Question: I've used Firefox with Webdriver on this machine before, but suddenly when I use any code that utilizes Firefox as the driver, Firefox will open and just sit there blankly. Absolutely nothing loads, my program hangs until I close the window at which point it raises the "browser not open" error.
Tried reinstalling. Chrome/IE Drivers work but I don't really want to use them.
Included a pic of exactly what happens when I use any code, for instance
'''
from selenium import webdriver
from selenium.webdriver.common.keys import Keys
driver = webdriver.Firefox()
url = "http://google.com"
driver.get(url)
'''
Even this gets me nothing.

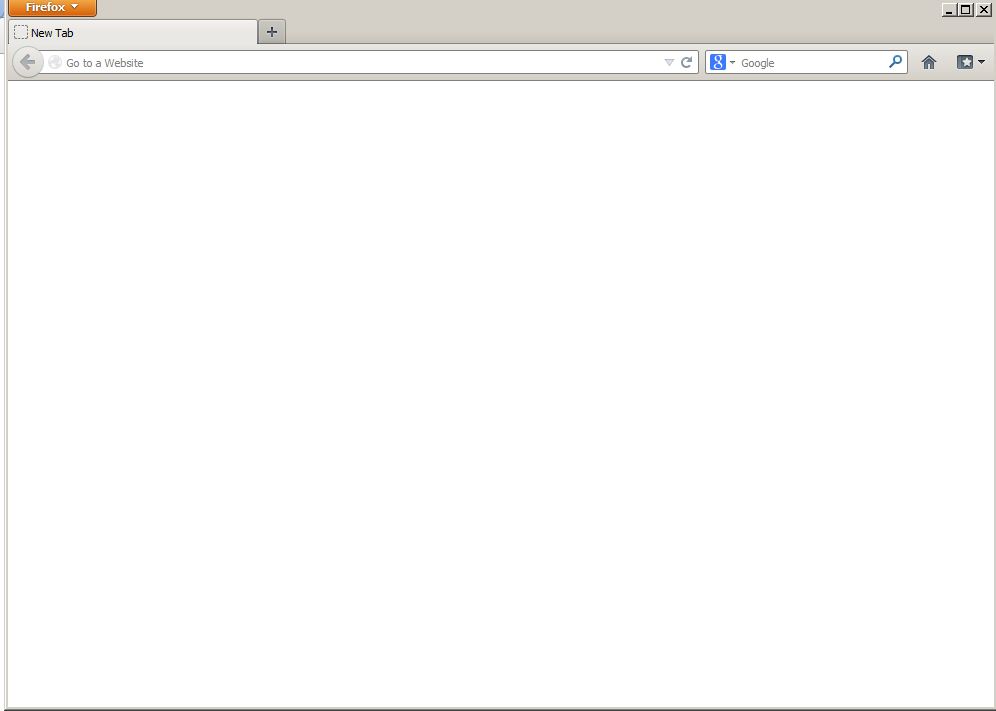
Answer: upgrade to selenium version 2.29.0
'''
pip install -U selenium
'''
there was a bug fix in the previous version